Question: The fact that I expected this to work and it didn't leads me to search for the piece of the picture that I don't see.

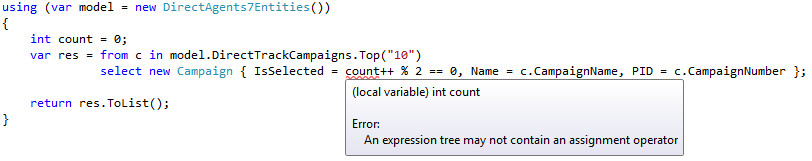
Answer: Imagine that query being remoted over to a database. How is the database engine supposed to reach over the internet and tell the "count" variable on your machine to update itself? There is no standard mechanism for doing so, and therefore anything that would mutate a variable on the local machine cannot be put into an expression tree that would run on a remote machine.
More generally, . It can be very confusing. Remember, 'for'. A query results in , not . A query which has side effects when executed will execute those side effects twice when asked for its results twice, and execute them zero times when asked for the results zero times. A query where the first part mutates a variable will mutate that variable before the second clause executes, not during the execution of the second clause. As a result,
For more thoughts on this, see Bill Wagner's MSDN article on the subject:
<URL>
If you were writing a LINQ-to-Objects query you could do what you want by zipping:
'''
var zipped = model.DirectTrackCampaigns.Top("10").Zip(Enumerable.Range(0, 10000), (first, second)=>new { first, second });
var res = zipped.Select(c=> new Campaign { IsSelected = c.second % 2 == 0, Name = c.first.CampaignName };
'''
That is, make a sequence of pairs of numbers and campaigns, then manipulate the pairs.
How you'd do that in LINQ-to-whatever-you're-using, I don't know.